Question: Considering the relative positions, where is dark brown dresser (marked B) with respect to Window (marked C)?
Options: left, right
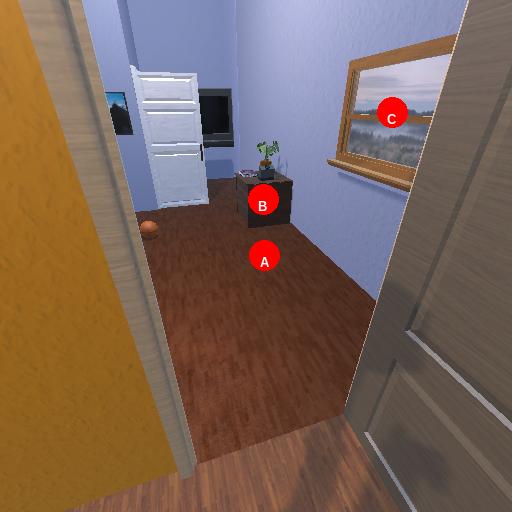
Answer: left